五年级 · 立体几何学
(2022 秋・仪征市期末) 如图, 芳芳给这个长方体礼盒的表面包装了包装纸, 她至少用了 $\qquad$平方分米的包装纸; 她又用丝带进行了捆扎（如图）, 打结处用了丝带 12 厘米, 则至少需要丝带厘米。

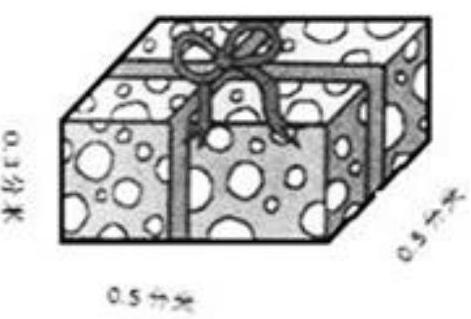
答案: 解(1) $2 \times(0.5 \times 0.3+0.5 \times 0.3+0.5 \times 0.5)$

$=2 \times(0.15+0.15+0.25)$

$=2 \times 0.55$

$=1.1$ (平方分米)

答: 至少需要 1.1 平方分米的包装纸。

(2) $0.5 \times 2+0.5 \times 2+0.3 \times 4$

$=1+1+1.2$

$=3.2$ (分米)

3.2 分米 $=32$ 厘米

$32+12=44$ (厘米)

答: 至少需要 44 厘米丝带。

故答案为: （1）1.1;（2）44。